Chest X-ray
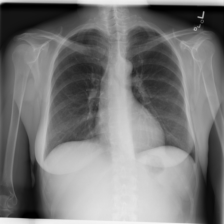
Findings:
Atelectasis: negative
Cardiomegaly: negative
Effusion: negative
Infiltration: negative
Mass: negative
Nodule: negative
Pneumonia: negative
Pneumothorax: negative
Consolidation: negative
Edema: negative
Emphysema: negative
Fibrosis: negative
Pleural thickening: negative
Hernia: negative